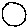
Label: circle